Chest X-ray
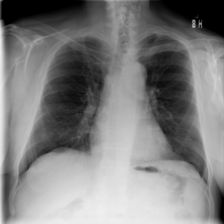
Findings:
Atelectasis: negative
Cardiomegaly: negative
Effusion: negative
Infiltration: positive
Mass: negative
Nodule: negative
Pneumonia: negative
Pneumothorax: negative
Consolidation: negative
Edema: negative
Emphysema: negative
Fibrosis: negative
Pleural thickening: negative
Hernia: negative